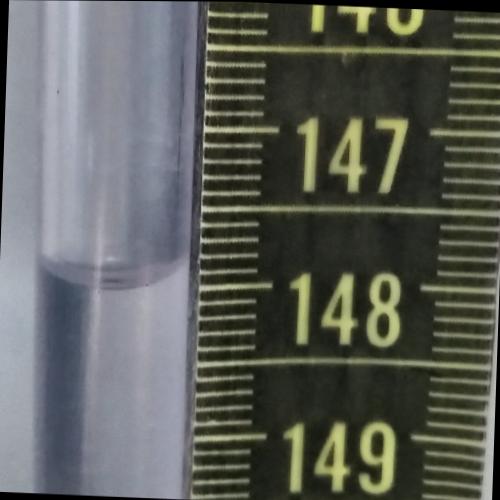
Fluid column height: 147.9 cm